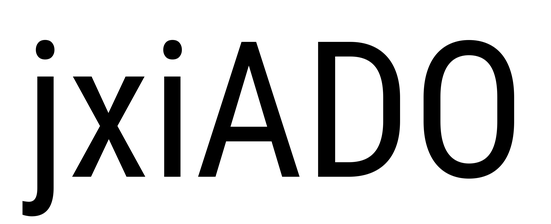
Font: Roboto_Condensed_Regular